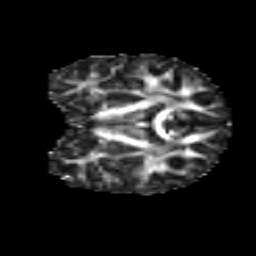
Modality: FA
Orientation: coronal
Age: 8
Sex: male
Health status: ill
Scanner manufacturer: ge
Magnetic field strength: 3 T
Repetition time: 6.752 s
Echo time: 0.079 s